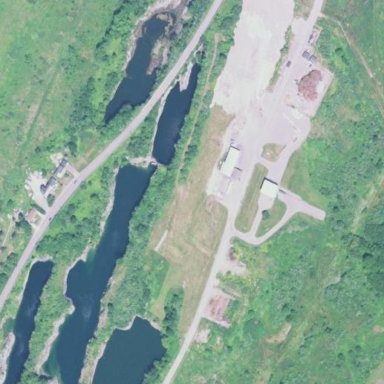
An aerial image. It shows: Waste transfer station.